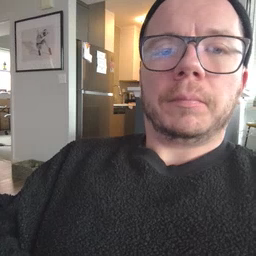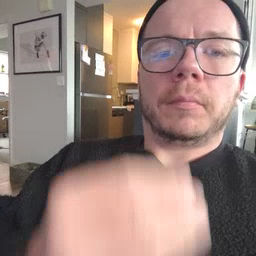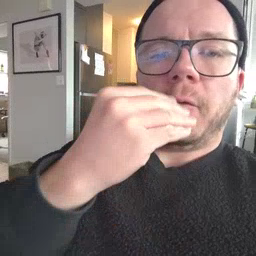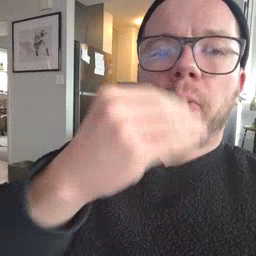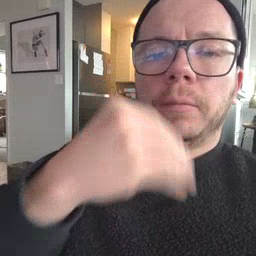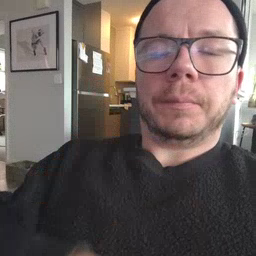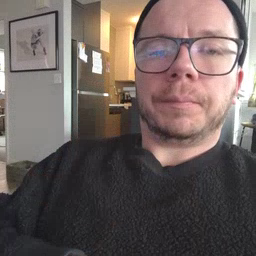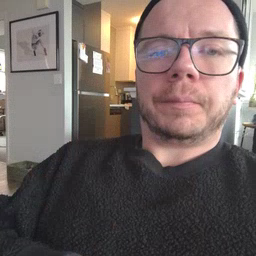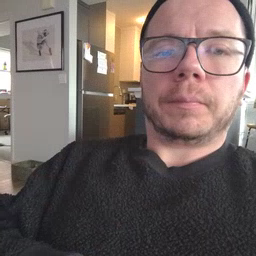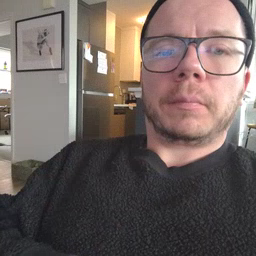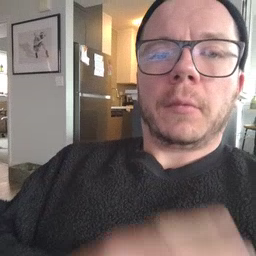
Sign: food